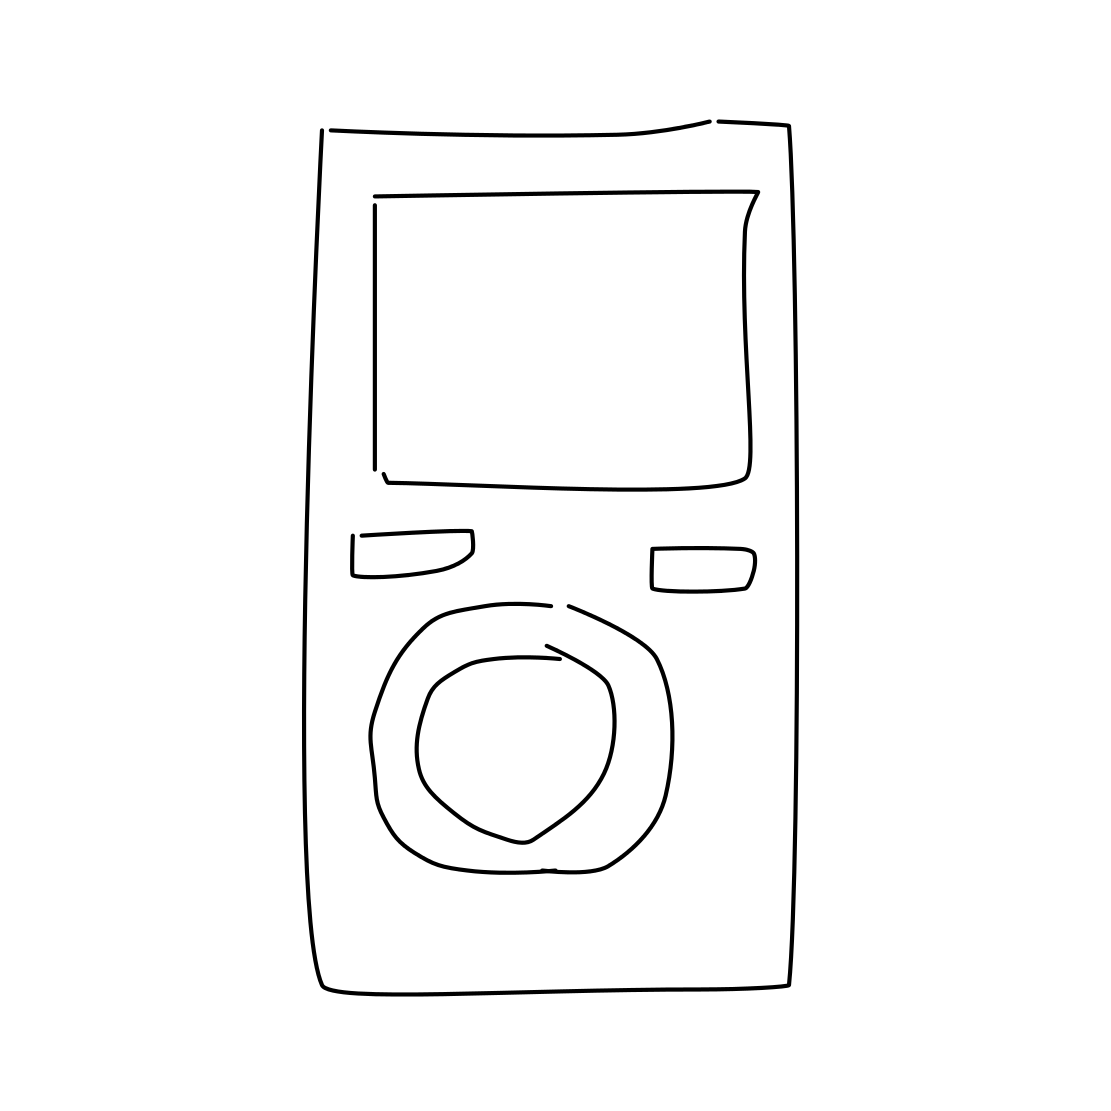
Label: ipod